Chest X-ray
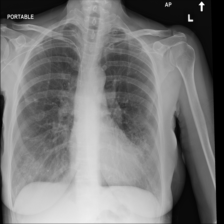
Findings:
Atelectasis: negative
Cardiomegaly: negative
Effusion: negative
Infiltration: negative
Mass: negative
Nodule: negative
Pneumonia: negative
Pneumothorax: negative
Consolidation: negative
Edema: negative
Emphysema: negative
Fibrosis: negative
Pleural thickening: negative
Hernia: negative